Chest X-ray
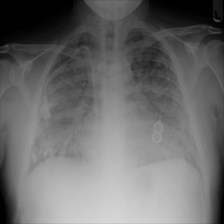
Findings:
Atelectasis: negative
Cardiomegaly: negative
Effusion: negative
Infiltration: positive
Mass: negative
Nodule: negative
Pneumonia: negative
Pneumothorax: negative
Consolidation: negative
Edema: positive
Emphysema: negative
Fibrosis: negative
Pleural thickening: negative
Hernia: negative